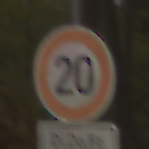
Verkehrszeichen: Geschwindigkeit20
Zusatzzeichen unten: ZeitangabenMitBeschraenkungAufWochentage3
Umgebung: Outdoor, Nature
Tageszeit: MorningAfternoon
Wetter: Overcast
Licht: Natural
Jahreszeit: Autumn
Kontrast: LowContrast